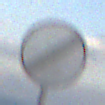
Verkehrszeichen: EndeSaemtlicherBegrenzungen
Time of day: SunriseSunset
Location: Outdoor (Nature)
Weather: PartlyCloudy
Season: NotSpecified
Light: Natural